Interaction volume radius: 5 \u00c5
Interaction volume height: 10 \u00c5
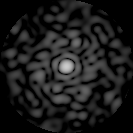
Disorder parameter: 0.8044